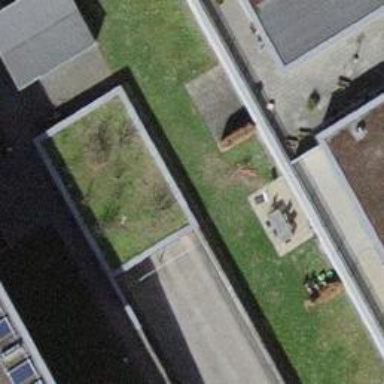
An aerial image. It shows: Parking entrance.